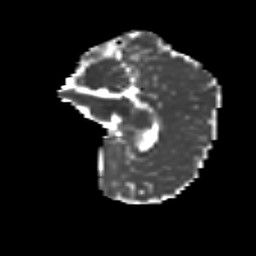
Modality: MD
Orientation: sagittal
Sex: female
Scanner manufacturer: siemens
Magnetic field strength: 3 T
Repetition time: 5 s
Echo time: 0.071 s